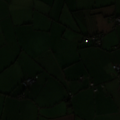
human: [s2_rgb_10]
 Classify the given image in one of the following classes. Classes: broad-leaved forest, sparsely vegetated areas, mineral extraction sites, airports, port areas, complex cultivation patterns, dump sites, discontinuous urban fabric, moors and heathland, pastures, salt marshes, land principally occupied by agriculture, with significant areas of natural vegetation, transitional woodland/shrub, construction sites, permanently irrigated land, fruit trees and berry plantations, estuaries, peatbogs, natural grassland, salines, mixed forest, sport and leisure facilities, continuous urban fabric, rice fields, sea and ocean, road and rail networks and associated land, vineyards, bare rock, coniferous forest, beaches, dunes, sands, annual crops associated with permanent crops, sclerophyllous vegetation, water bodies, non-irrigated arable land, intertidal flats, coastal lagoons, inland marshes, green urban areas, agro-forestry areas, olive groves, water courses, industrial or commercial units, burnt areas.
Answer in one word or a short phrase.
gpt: non-irrigated arable land, pastures